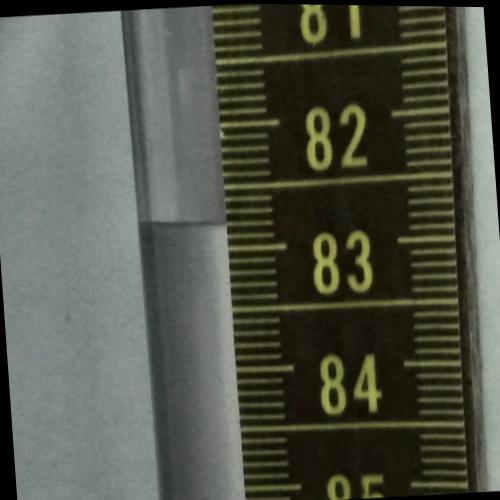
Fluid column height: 82.8 cm